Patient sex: M
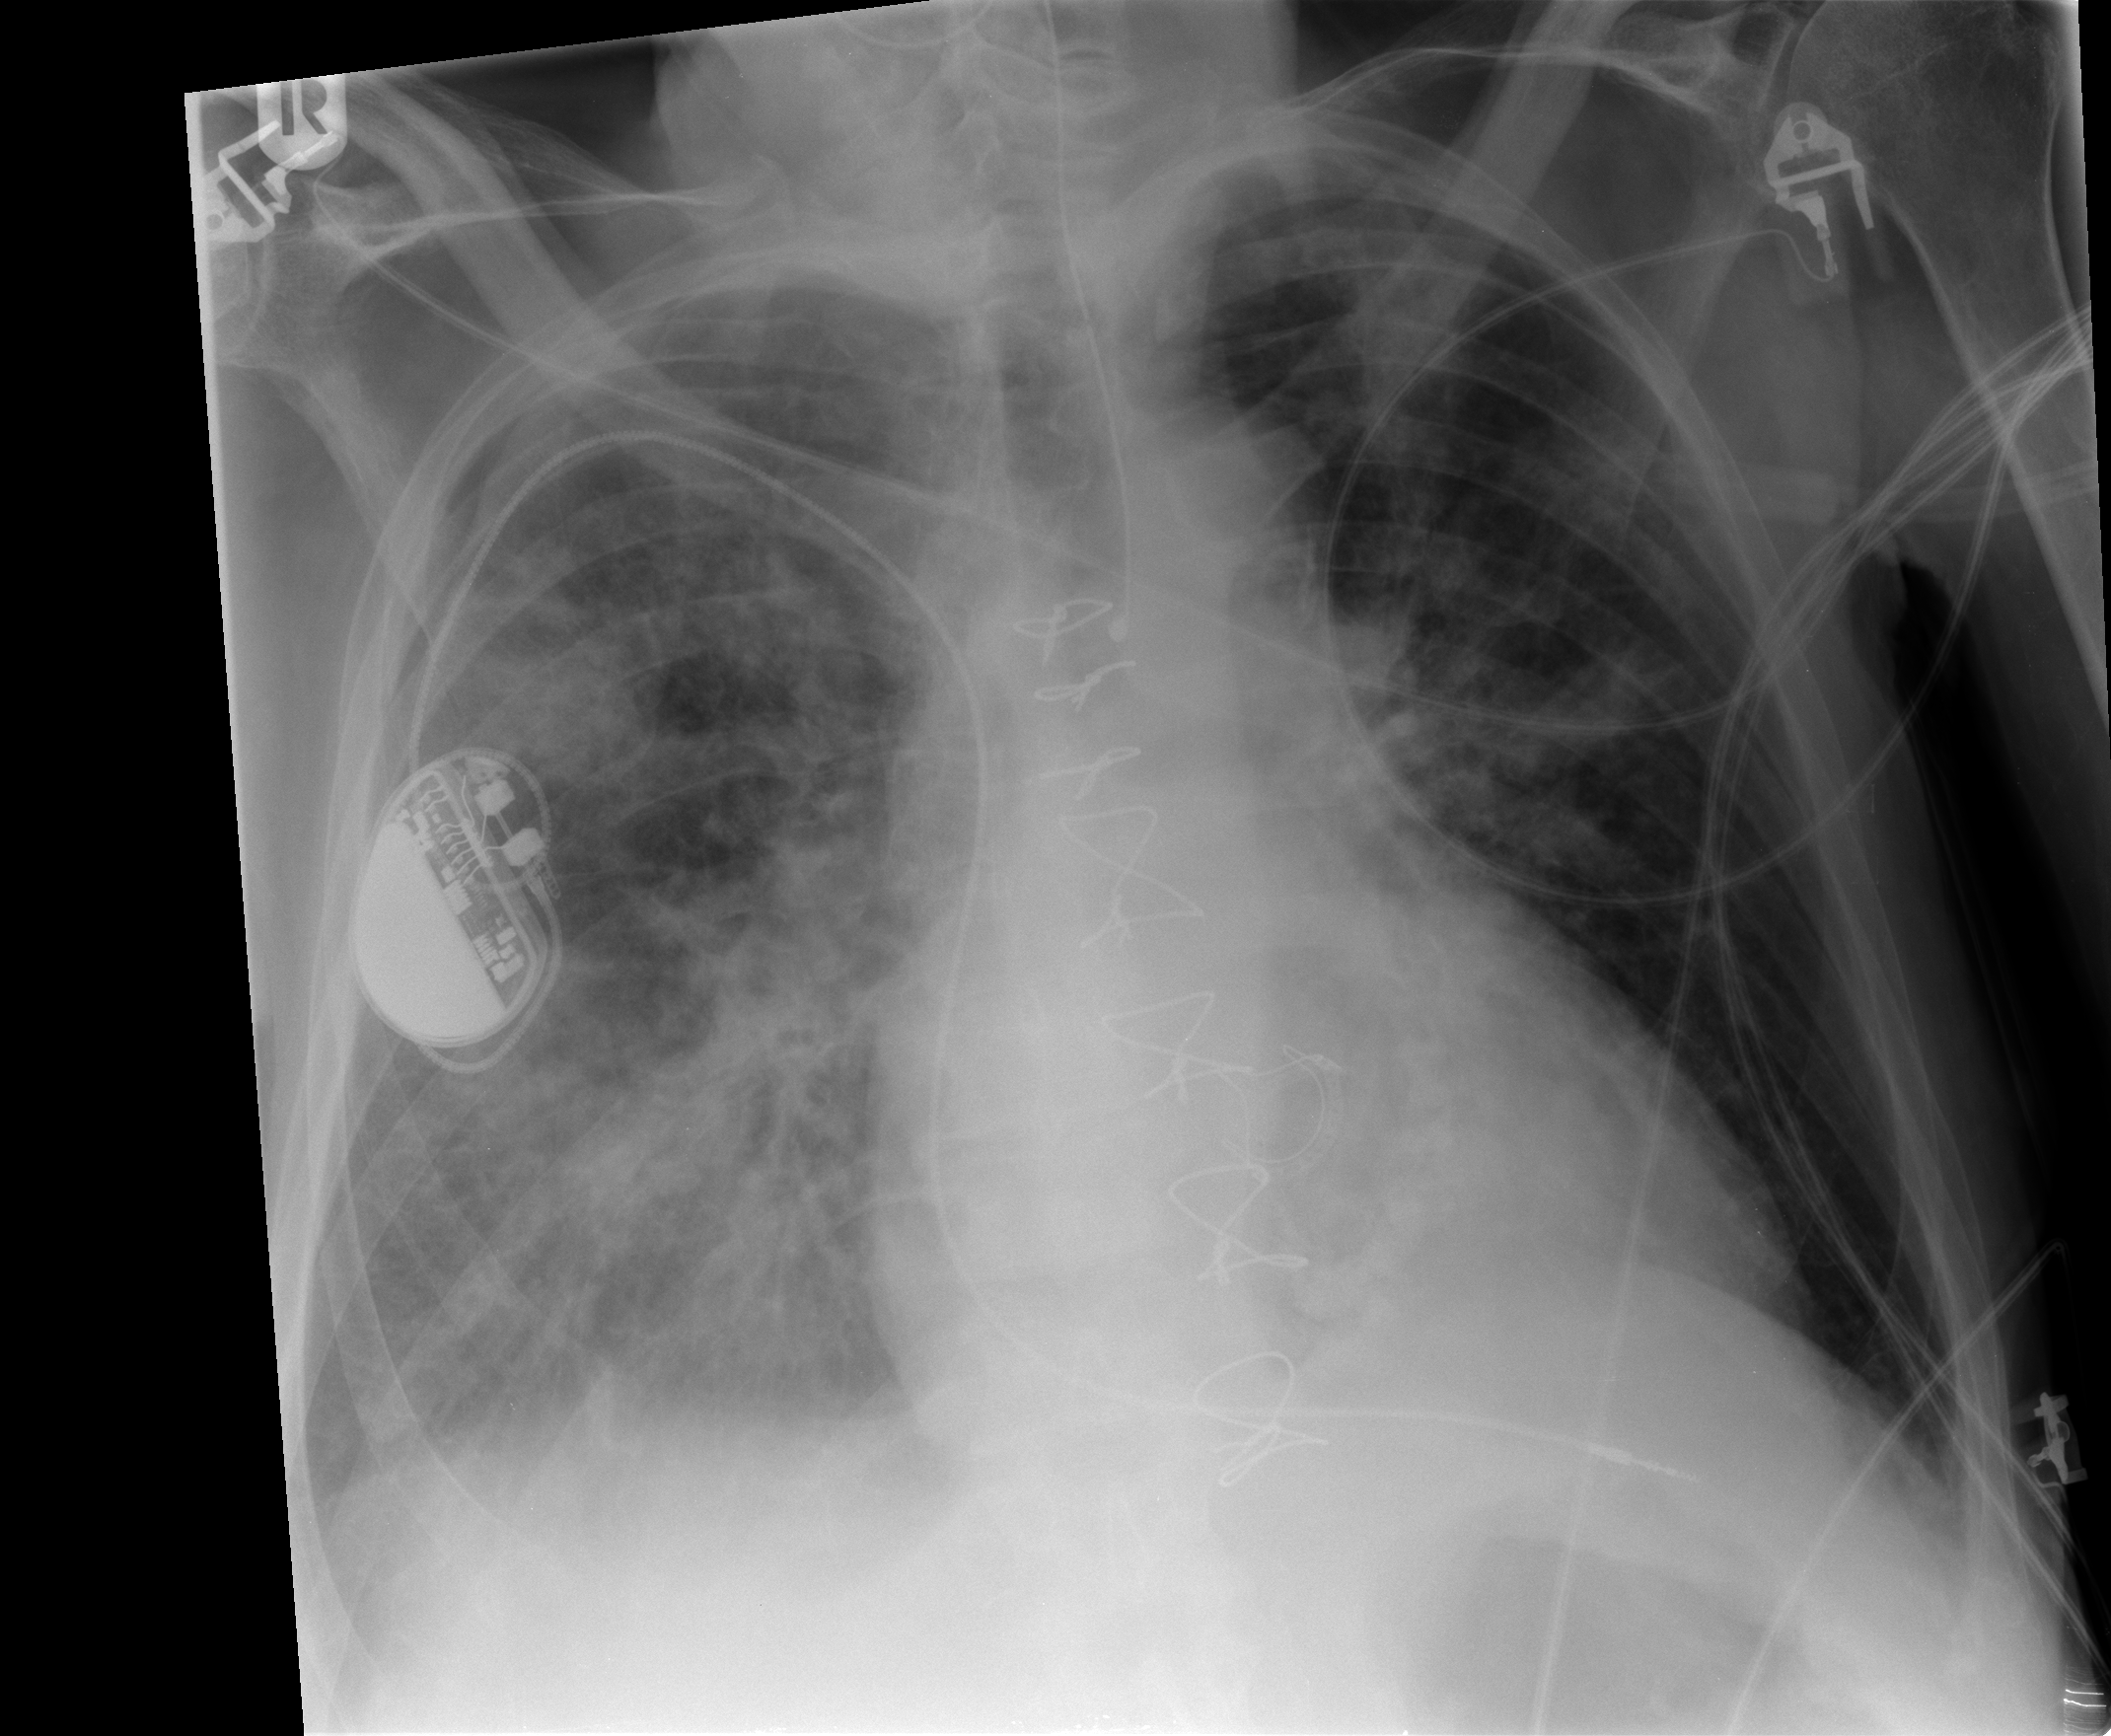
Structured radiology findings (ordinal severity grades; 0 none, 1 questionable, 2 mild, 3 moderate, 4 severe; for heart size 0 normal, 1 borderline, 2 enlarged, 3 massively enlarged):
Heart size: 1
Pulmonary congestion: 1
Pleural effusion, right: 0
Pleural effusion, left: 0
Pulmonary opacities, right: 3
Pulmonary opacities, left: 2
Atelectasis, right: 2
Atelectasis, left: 2